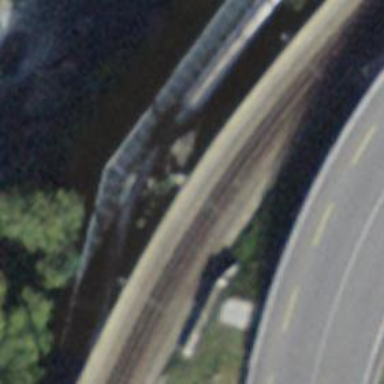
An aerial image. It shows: Path bridge with excellent trail visibility. The surface of the bridge is made of metal grid.